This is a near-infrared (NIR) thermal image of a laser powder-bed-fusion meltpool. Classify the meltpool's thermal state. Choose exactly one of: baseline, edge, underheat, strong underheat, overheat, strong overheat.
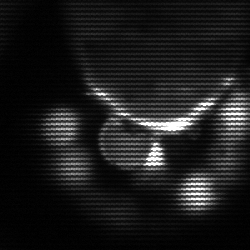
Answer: baseline